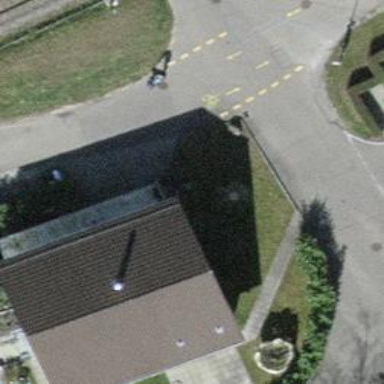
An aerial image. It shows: Simple and straightforward house.